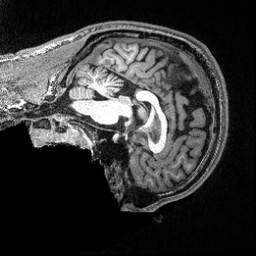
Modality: T1w
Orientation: sagittal
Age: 27
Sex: male
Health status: healthy
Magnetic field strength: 3 T
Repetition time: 2.53 s
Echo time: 0.00332 s